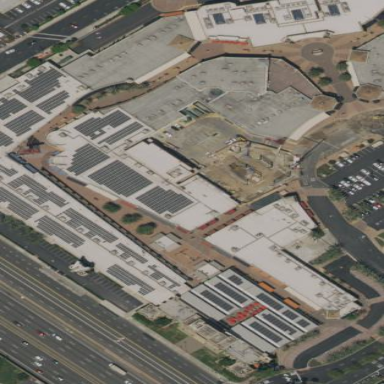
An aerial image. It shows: Mall building with shops.